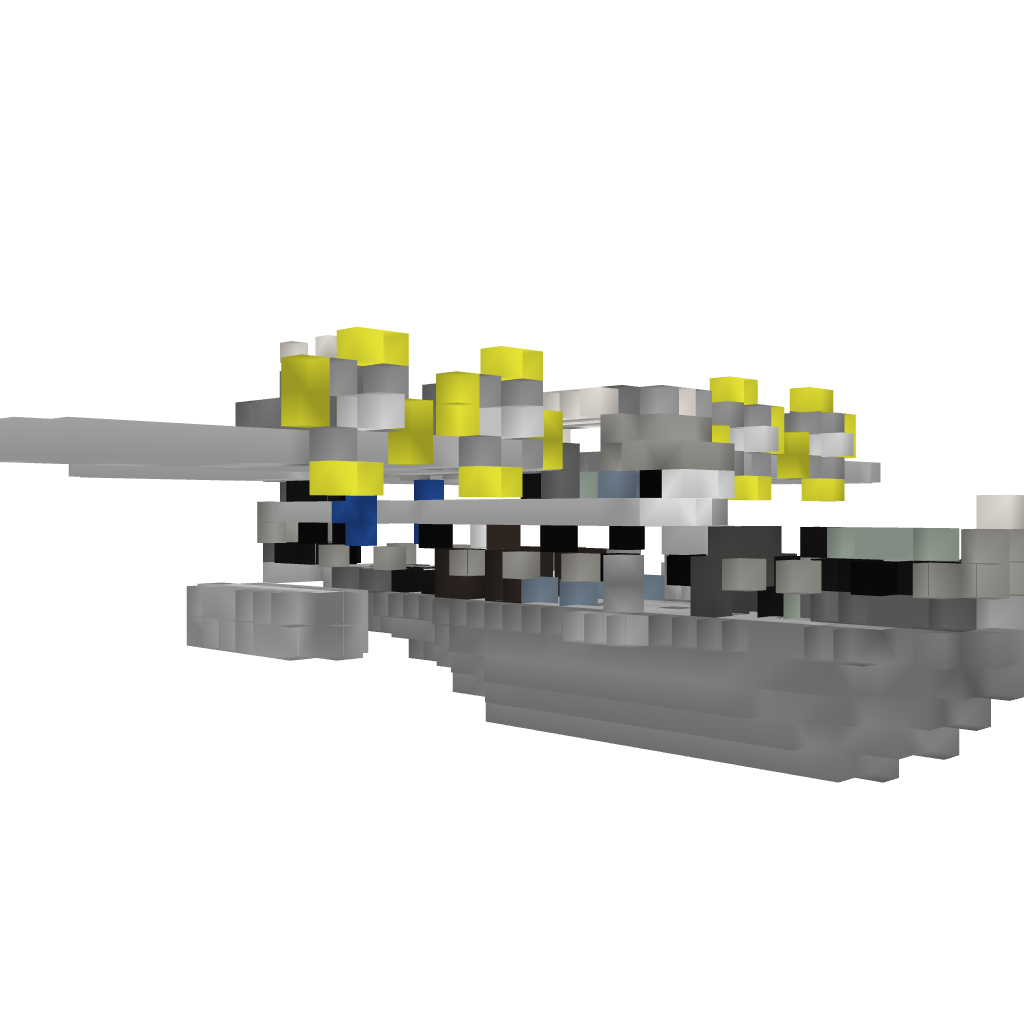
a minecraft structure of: Short Sunderland